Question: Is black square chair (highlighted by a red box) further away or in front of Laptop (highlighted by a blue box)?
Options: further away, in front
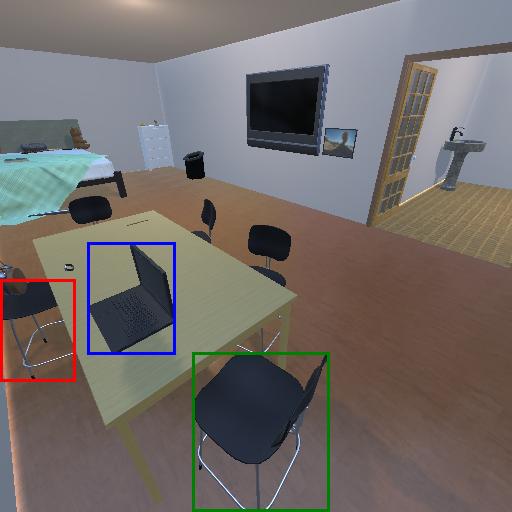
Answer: further away